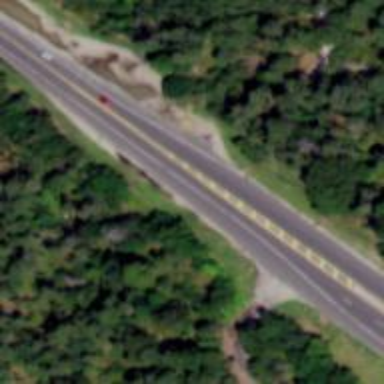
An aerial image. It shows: Trunk highway.